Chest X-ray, PA view. Patient: 19 years old, sex F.
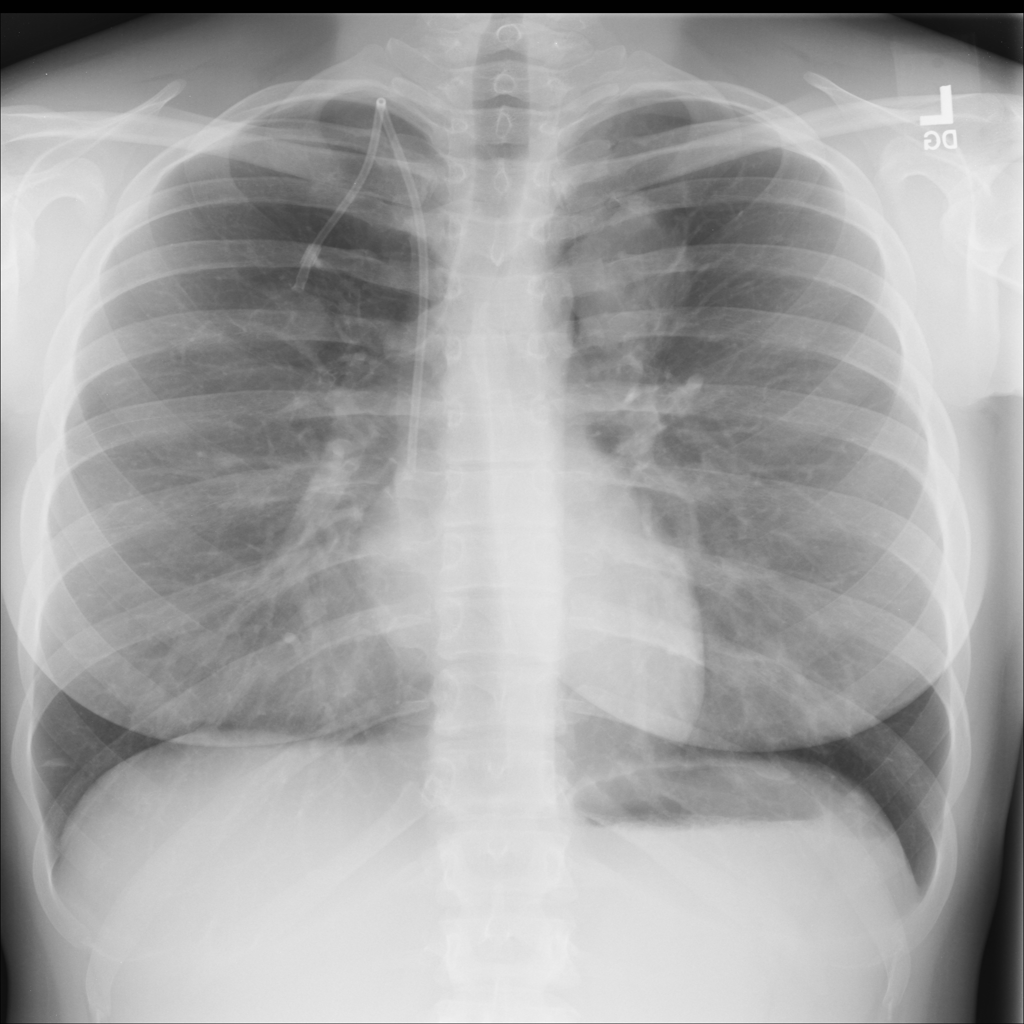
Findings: Consolidation, Mass, Nodule